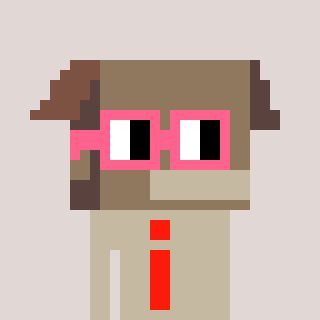
a pixel art character with square pink glasses, a box-shaped head and a bege-colored body on a warm background